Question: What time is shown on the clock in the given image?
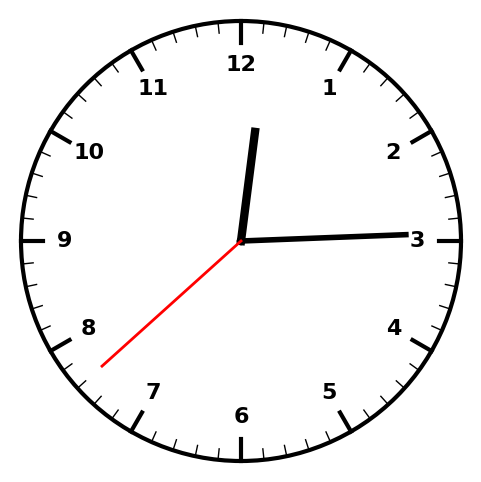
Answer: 12:14:38